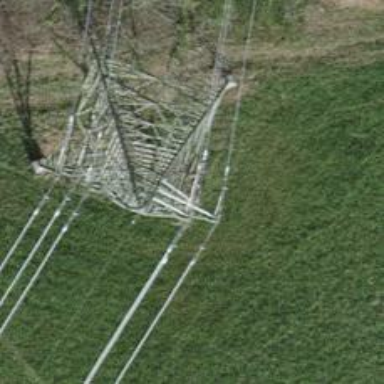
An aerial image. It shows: Power tower.